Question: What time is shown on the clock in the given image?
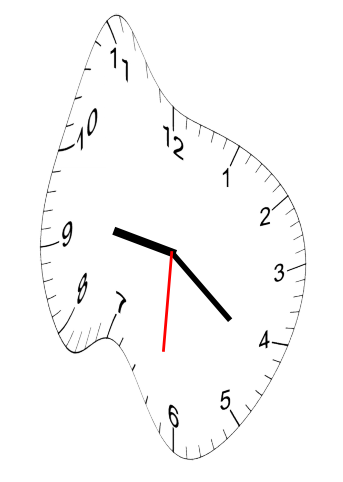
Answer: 09:21:31